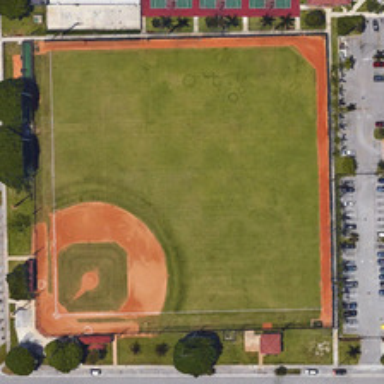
A baseball field is near several green trees and a small parking lot .